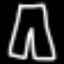
Label: pants